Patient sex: M
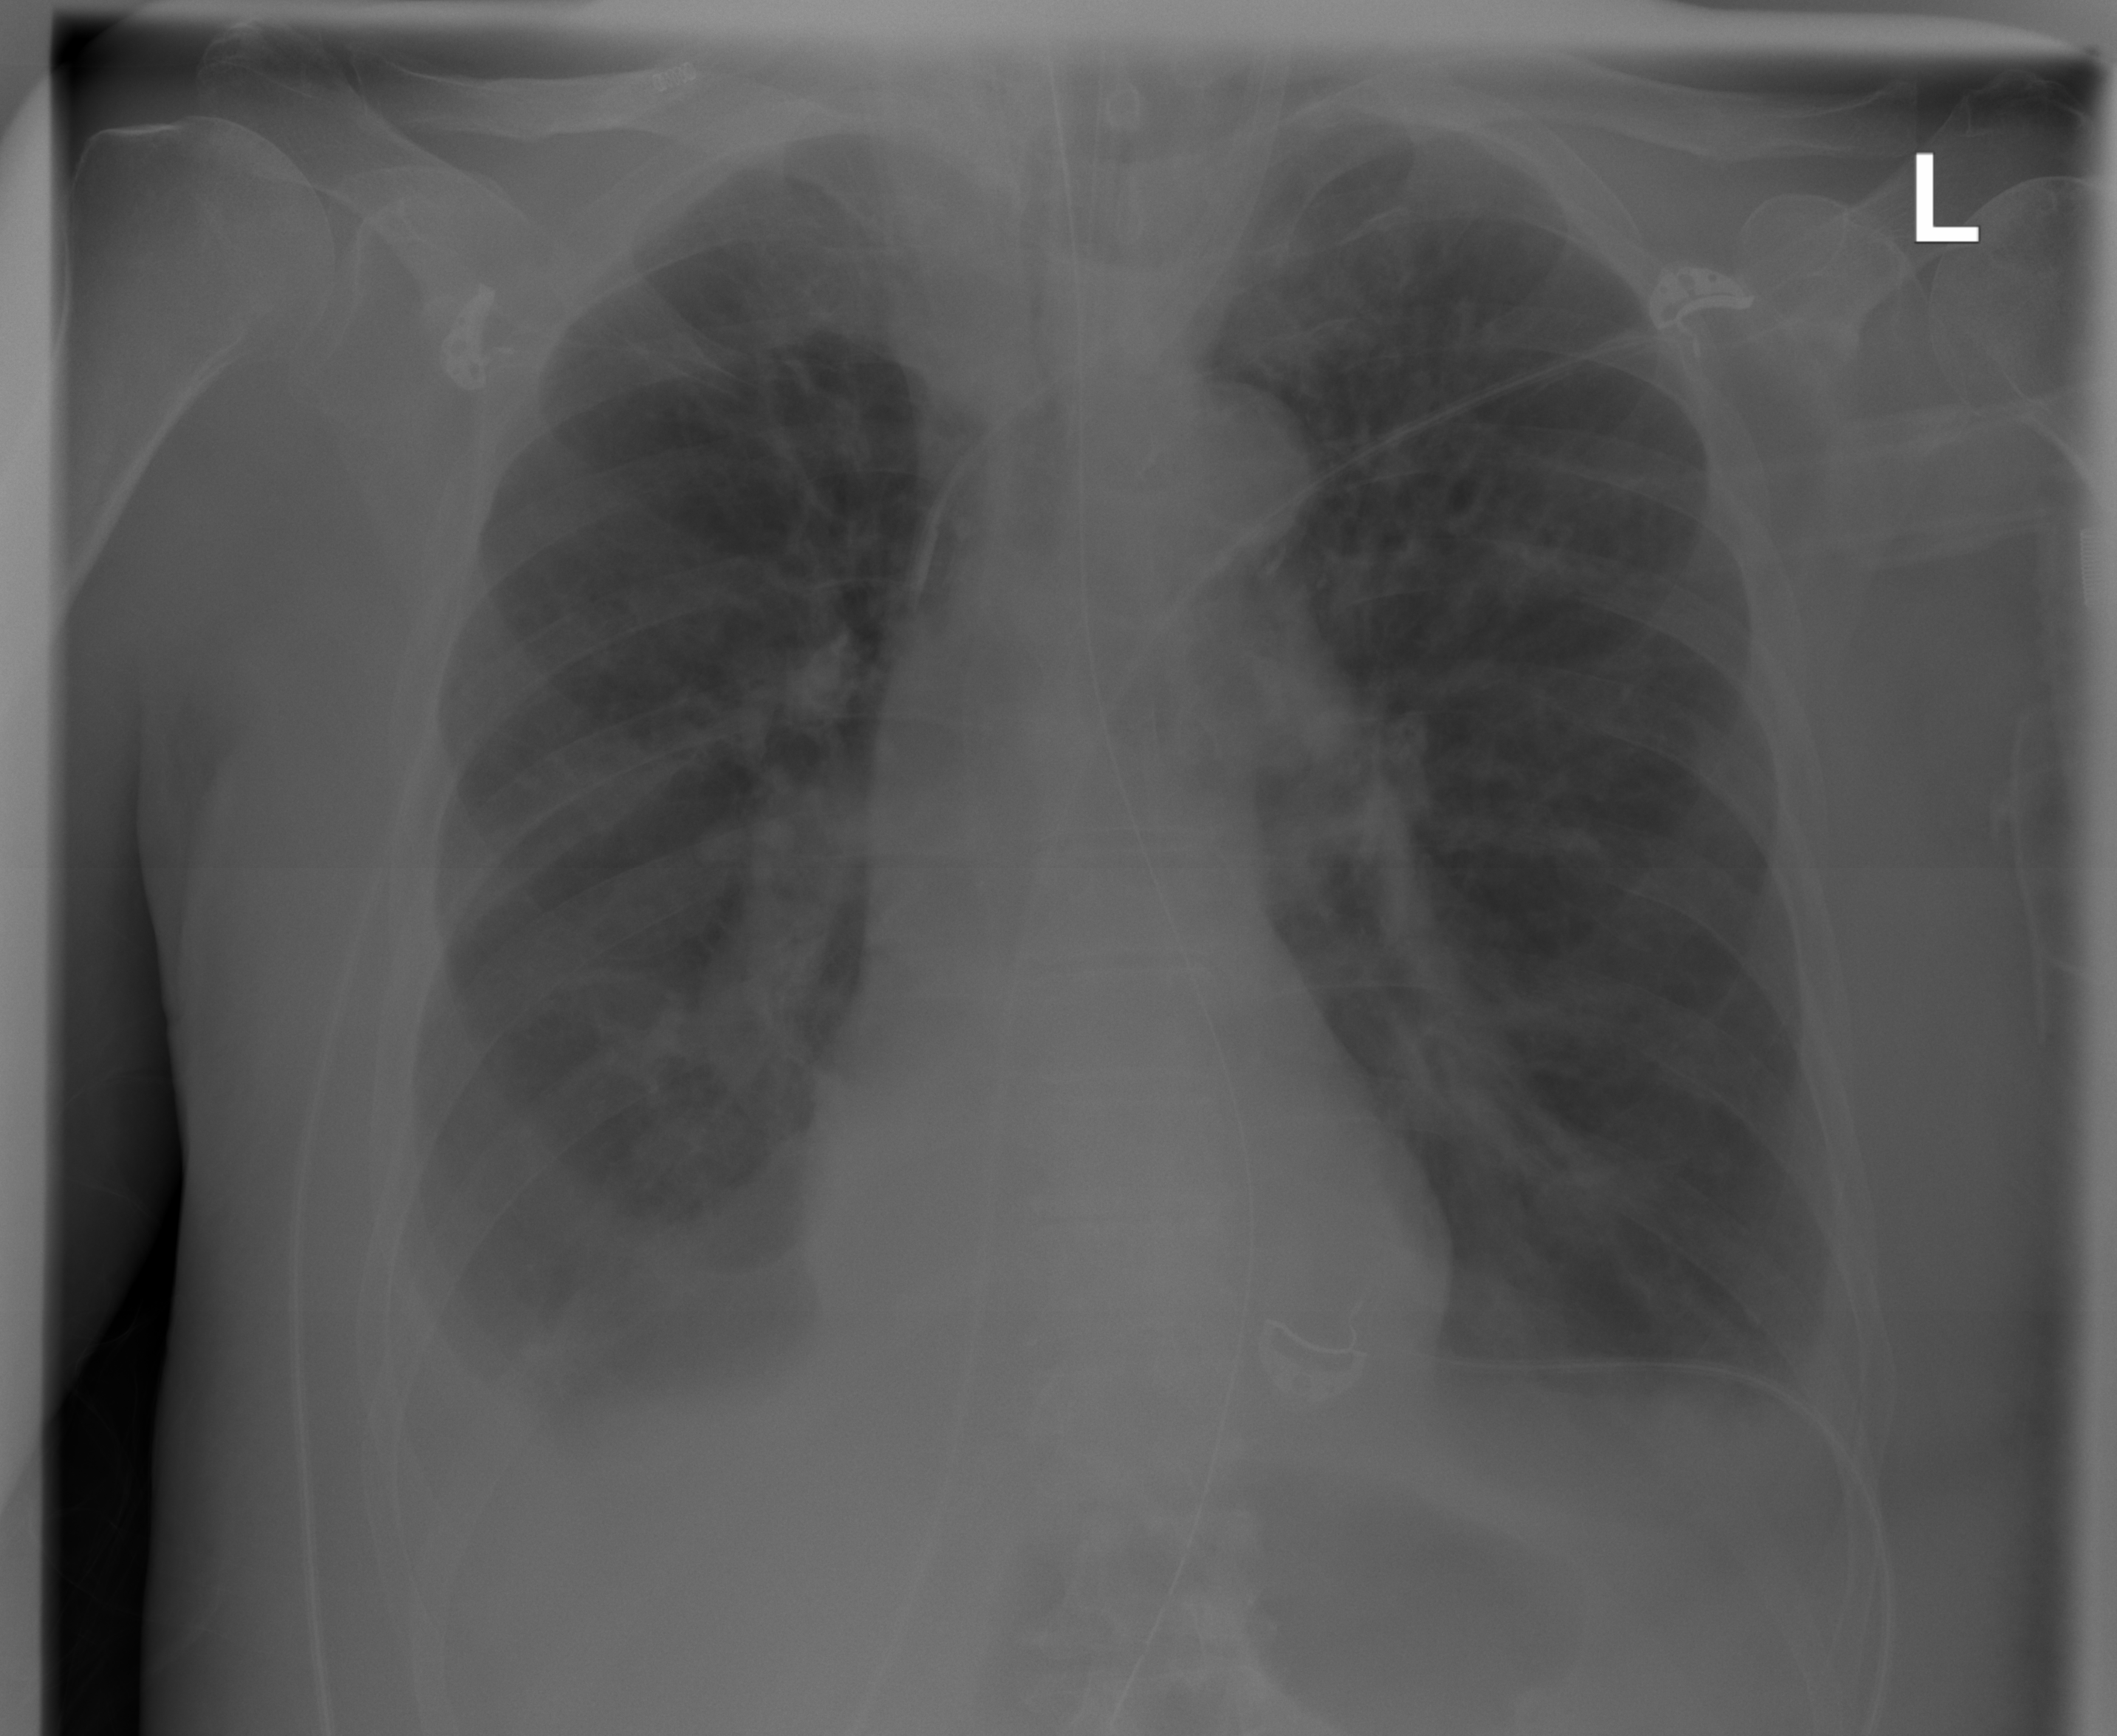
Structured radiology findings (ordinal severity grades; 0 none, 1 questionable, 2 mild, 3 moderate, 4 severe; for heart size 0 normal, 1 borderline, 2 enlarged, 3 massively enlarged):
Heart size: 0
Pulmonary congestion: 0
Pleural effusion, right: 2
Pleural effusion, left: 2
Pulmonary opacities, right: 0
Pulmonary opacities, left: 2
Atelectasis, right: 2
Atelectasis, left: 2